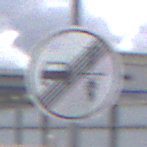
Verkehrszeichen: EndeVerbotUeberholenEinspurigeFahrzeuge
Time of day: MorningAfternoon
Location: Outdoor (Suburban)
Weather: PartlyCloudy
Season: NotSpecified
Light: Natural